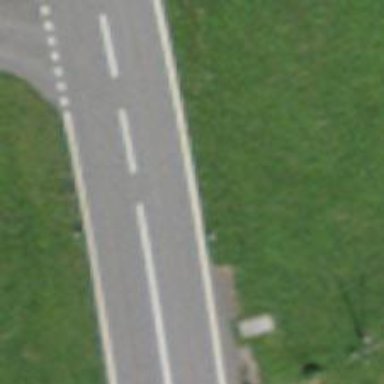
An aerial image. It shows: Secondary road.